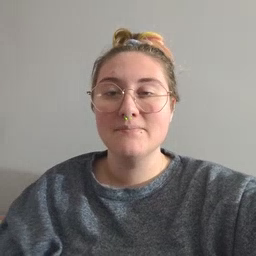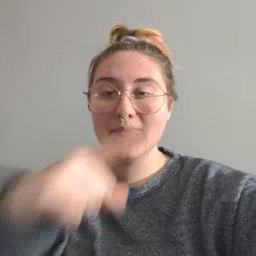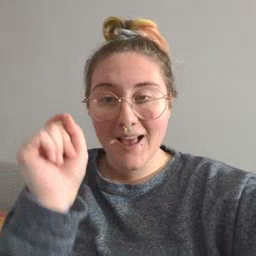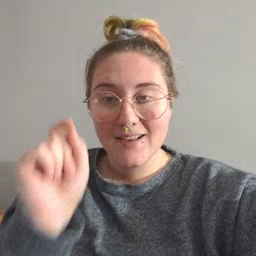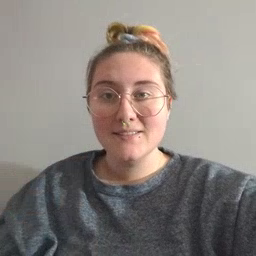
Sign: because